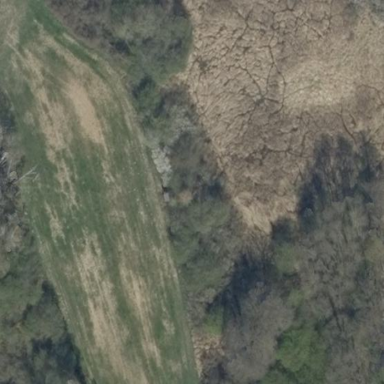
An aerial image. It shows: Landscape covered with heath.